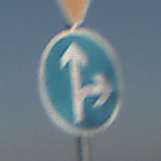
Verkehrszeichen: VorgeschriebeneFahrtrichtungGeradeausOderRechts
Zusatzzeichen oben: VorfahrtGewaehren
Umgebung: Outdoor, Nature
Tageszeit: MorningAfternoon
Wetter: PartlyCloudy
Licht: Natural
Jahreszeit: NotSpecified
Kontrast: HighContrast